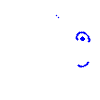
Particle: pion